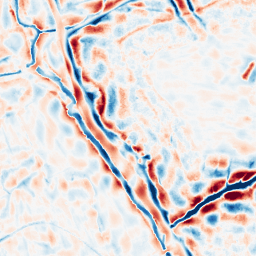
Category: wavelet
Decomposition family: wavelet_dwt
Decomposition parameters: wavelet: db8
level: 4
Upsampling method: cubic_mitchell
Upsampling parameters: scale: 8
Upsampling scale: 8